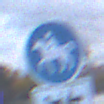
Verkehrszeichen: Reitweg
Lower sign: MehrspurigeFahrzeugeFrei9
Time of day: SunriseSunset
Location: Outdoor (Suburban)
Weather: PartlyCloudy
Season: NotSpecified
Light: Natural